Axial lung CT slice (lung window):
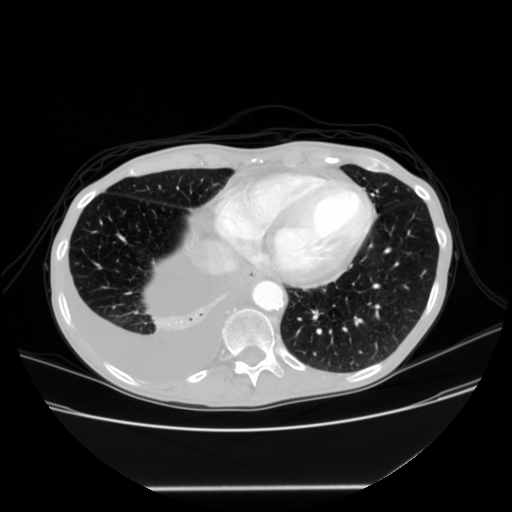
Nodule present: no